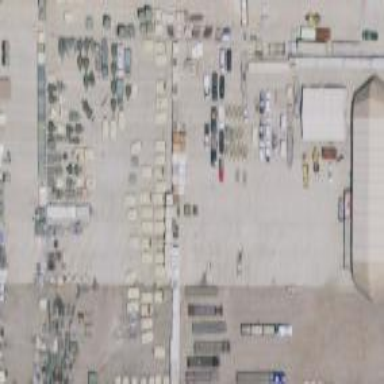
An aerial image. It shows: Military area.